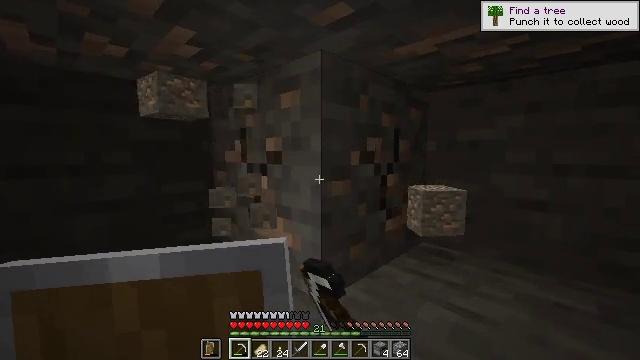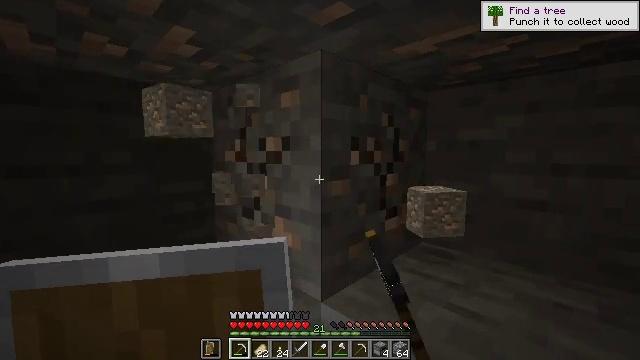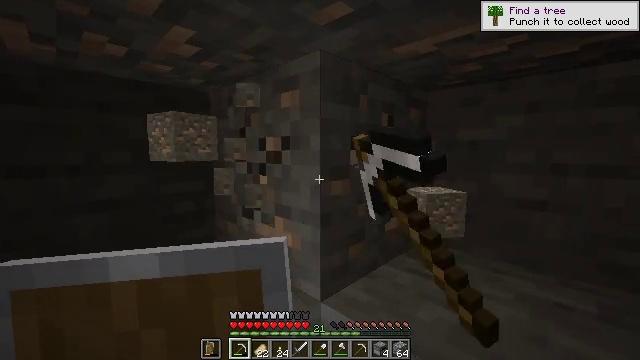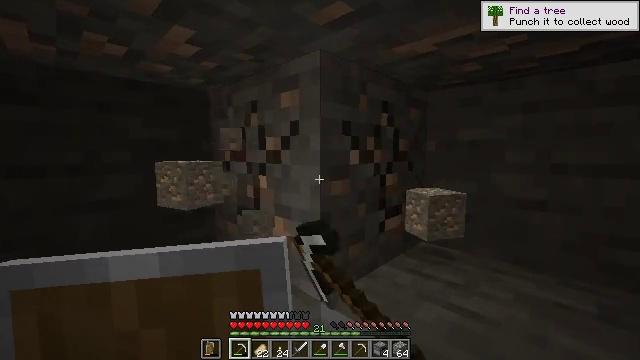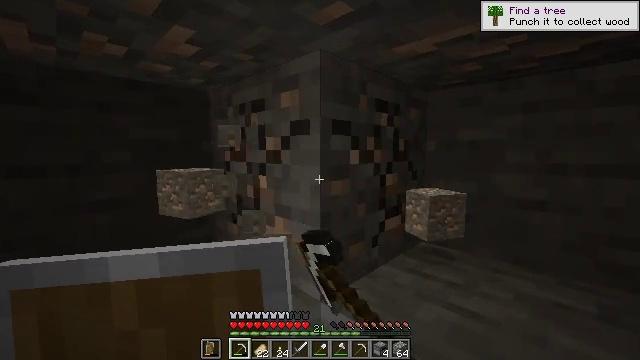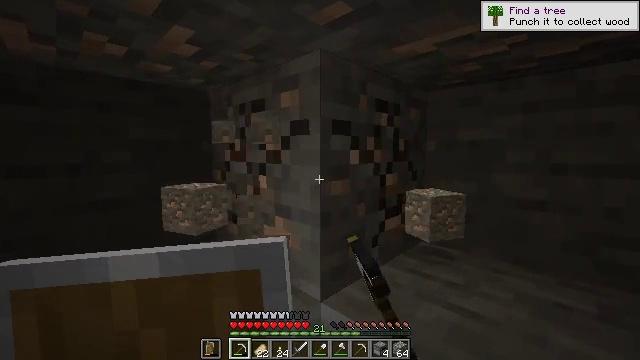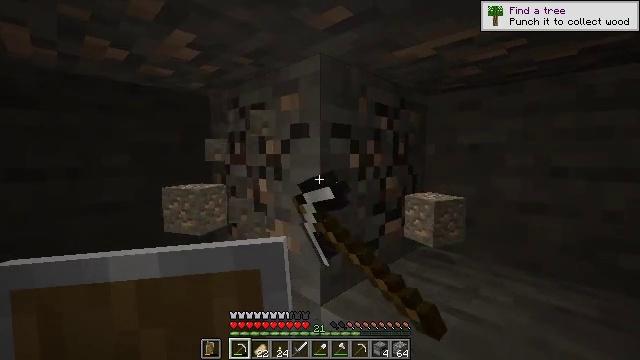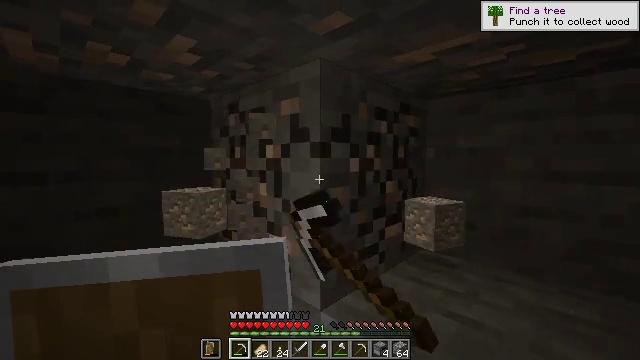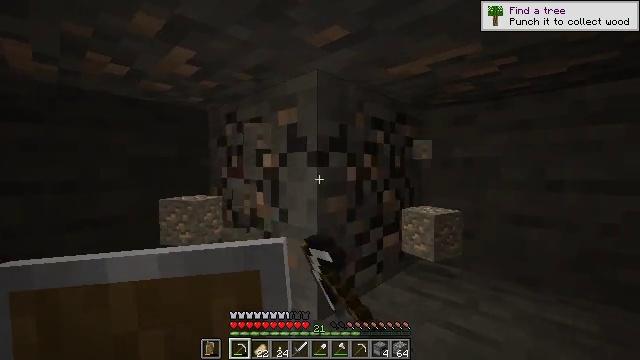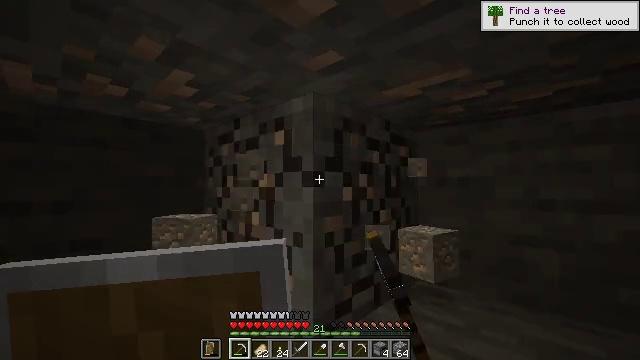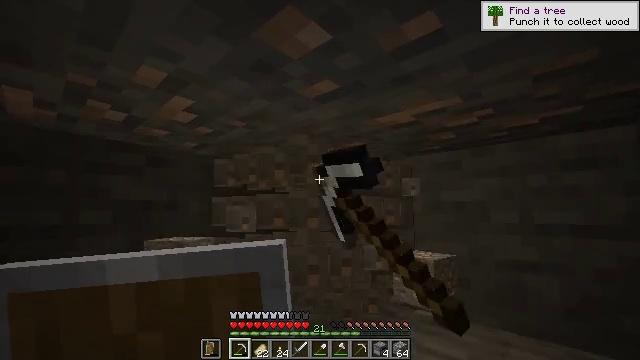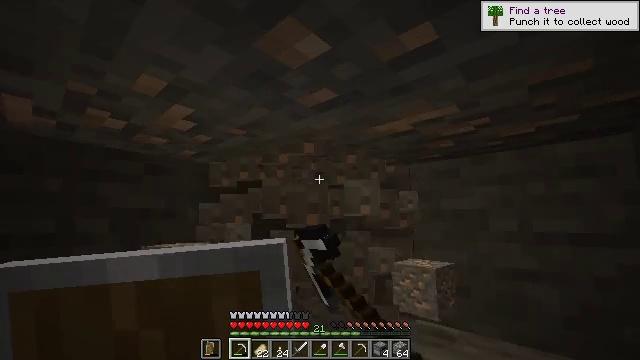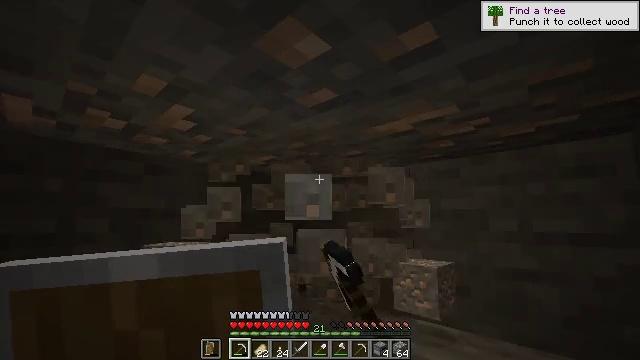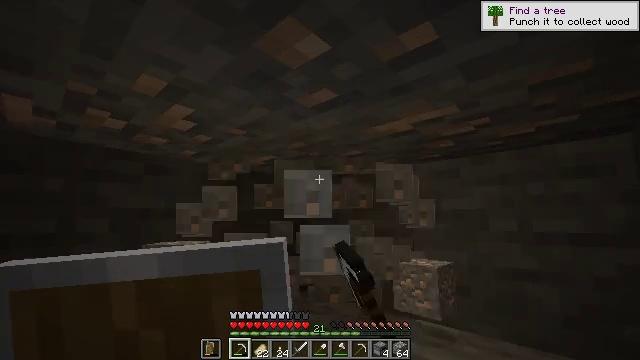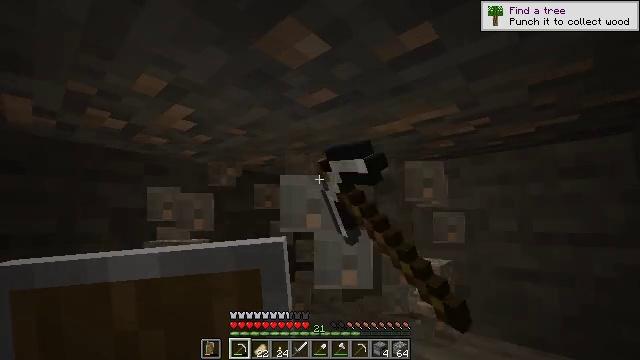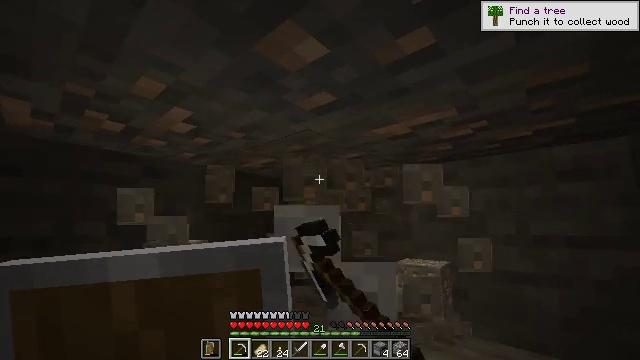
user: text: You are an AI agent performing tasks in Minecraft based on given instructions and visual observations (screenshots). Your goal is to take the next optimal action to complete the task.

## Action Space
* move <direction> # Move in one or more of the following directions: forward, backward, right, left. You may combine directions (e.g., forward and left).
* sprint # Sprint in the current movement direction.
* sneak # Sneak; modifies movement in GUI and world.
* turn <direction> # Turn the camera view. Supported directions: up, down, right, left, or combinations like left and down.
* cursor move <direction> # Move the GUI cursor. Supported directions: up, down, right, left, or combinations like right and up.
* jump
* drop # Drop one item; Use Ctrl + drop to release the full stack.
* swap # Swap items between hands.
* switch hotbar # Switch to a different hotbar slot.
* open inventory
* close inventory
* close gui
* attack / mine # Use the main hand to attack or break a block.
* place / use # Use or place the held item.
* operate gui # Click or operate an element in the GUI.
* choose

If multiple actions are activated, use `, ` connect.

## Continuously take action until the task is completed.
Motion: motion action
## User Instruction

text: Dig through stone to find iron ore.
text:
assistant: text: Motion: attack / mine
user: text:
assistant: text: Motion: attack / mine
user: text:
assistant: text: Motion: attack / mine
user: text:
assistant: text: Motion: attack / mine
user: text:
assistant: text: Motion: attack / mine
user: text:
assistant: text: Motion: attack / mine
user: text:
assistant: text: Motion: attack / mine
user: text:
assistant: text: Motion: turn up, attack / mine
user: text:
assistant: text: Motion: turn up, attack / mine
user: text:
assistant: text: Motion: turn up, attack / mine
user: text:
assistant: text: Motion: turn up, attack / mine
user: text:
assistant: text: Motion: attack / mine
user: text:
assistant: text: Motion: attack / mine
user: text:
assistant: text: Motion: attack / mine
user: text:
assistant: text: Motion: attack / mine
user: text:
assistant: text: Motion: turn up, attack / mine
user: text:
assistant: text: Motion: turn right and up, attack / mine
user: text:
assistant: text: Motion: turn right and up, attack / mine
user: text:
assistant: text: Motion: attack / mine
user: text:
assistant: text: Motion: attack / mine
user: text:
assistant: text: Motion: attack / mine
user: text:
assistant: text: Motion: attack / mine
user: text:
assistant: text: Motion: attack / mine
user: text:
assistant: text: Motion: attack / mine
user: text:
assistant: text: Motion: attack / mine
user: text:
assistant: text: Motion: attack / mine
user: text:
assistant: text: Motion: attack / mine
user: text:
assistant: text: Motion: attack / mine
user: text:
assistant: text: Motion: attack / mine
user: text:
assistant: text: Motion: attack / mine